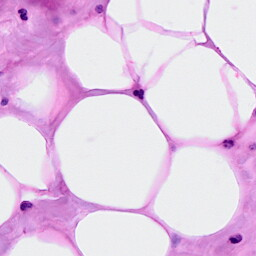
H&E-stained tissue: Breast